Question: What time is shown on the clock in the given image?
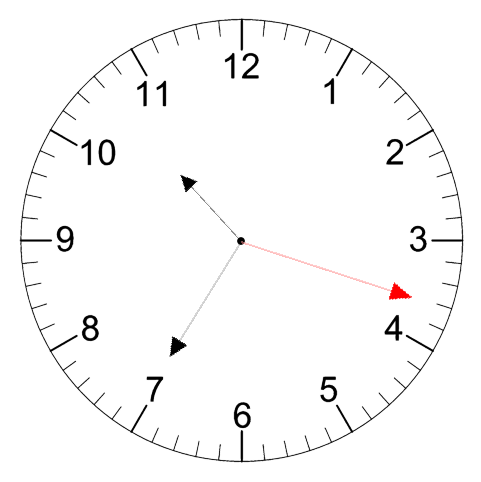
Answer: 10:35:18